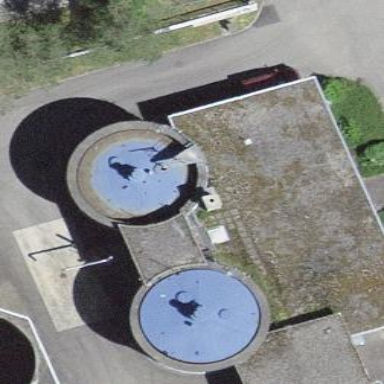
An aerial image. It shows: Building with storage tank.